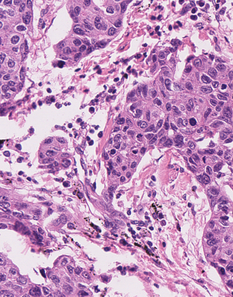
Tumor epithelial tissue: yes
Tumor-associated stroma tissue: yes
Normal tissue: no